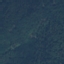
Land use / land cover class: Forest